Question: I am trying to get html content of some remote site. I am using following php script but the output by this script is full of non-readable characters. I have no idea why it should behave like this. FYI, I am using chrome browser latest for my testing.
'''
<?php
$url = "http://www.sandesh.com/article.aspx?newsid=115627";
$curl = curl_init($url);
curl_setopt($curl, CURLOPT_RETURNTRANSFER, TRUE);
$output = curl_exec($curl);
curl_close($curl);
//echo $output;
$DOM = new DOMDocument;
@$DOM->loadHTML($output);
//get all H1
$items = $DOM -> getElementById('lblNews');
echo $DOM -> getElementById('lblNews')->tagName;
echo "<!DOCTYPE HTML PUBLIC '-//W3C//DTD HTML 4.01 Transitional//EN'
'http://www.w3.org/TR/html4/loose.dtd'><html xmlns='http://www.w3.org/1999/xhtml'><head><meta http-equiv='Content-Type' content='text/html; charset=utf-8' /></head><body><span>". $items -> nodeValue ."</span". "<br/></body></html>";
//display all H1 text
/*
for ($i = 0; $i < $items -> length; $i++) {
echo $items -> item($i) -> nodeValue . "<br/>";
}*/
?>
'''
Output:
'''
span a a"a aua "EUR a a|a a?a a2a "Aa a1a "EUR, a a$?a a 3/4. a ""a "" a aa "Aa adega a*a "Aa aYa a 3/4a asa a 3/4a adega a"a a 3/4 a a+a adega ""a aaa "" a a...a a"a "++ a aaa a*a "Aa a*a a®️a a 3/4a a' a aa a 3/4a adega "++ a aua a?a adega ""a aSSa a"a "++ a aaa a--a a2a "++ a adega a 3/4a aoea "EURa a"a a 3/4a a®️a "Aa a' a a+a aaa "Aa a-a "Aa a' a aaa a*a "Aa a*a aaa "Aa adega a®️a "Aa a-a a"a "EUR a asa "'a a'a aYa aPSa "EUR a aaa "'a adega "Aa aua "++a a"a "EUR a a!a "++a a a a*a a®️a a 3/4a a' a a1a a 3/4a a^a a!a "Aa adega a 3/4a a®️a a 3/4 a a...a aSSa "Aa a-a a*a "Aa a*a aaa a| a a®️a a 3/4a aYa "++ a adega a 3/4a aoea a"a a 3/4a aY=a a,a a?a a'a a1a a"a a 3/4a a' a a"a a 3/4a a®️ a aaa adeg a a,a adega "Aa aua a,a a'a a®️a a$?a a? a a1a ""a aua a 3/4a a"a "EUR a asa adega "Aa asa a 3/4 a a,a a'a a~a a"a "++ a aaa aPS a aua a 3/4a a'a aSSa "" a a"a aY=a "EUR, a a"a a?a adega "Aa aua a?a adega ""a aSS a asa "'a a'a aYa a 3/4a a^ a aPa a*a "++ a a"a "++ a a+a aoea "++ a aa a 3/4a aoea aaa a"a "EUR a a,a a'a a,a a|a "EURa a- a a,a a®️a a?a a$?a a?a a"a "EUR a a!a "++a a a a* a aa a 3/4a aoea aaa a"a a 3/4 a adega a 3/4a a*a "Aa aYa "Aa adega "EURa a- a a...a aSSa "Aa a-a a*a "Aa a* a a"a "EURa a$?a a?a a" a a--a a!a a*a adega "EURa a a a®️a a'a a--a a3a aua a 3/4a adega "++ a adega a 3/4a a$?a "Aa adega "++ a a"a a 3/4a aYa a*a "EURa a- a a...a a'a a|a a 3/4a aoea a®️a a 3/4a a' a aaa a*a "Aa a*a a"a a 3/4 a a...a aSSa "Aa a-a a*a "Aa a*a aaa a|a "++a aY=a "EUR a adega a 3/4a aoea "EURa a"a a 3/4a a®️a "Aa a' a a+a aaa "Aa a-a "Aa a' a a1a a$?a "Aa a'. a aaa a*a "Aa a*a a"a a 3/4 a aua adega a?a a*a "Aa a a a"a "++a a$?a a 3/4 a a2a a 3/4a a2a a*a "fa a*a "Aa aPS a a...a a!a aua a 3/4a aPSa "EUR a a...a a"a "++ a aa "^a a-a a 3/4a aoea "EUR a aoea ""a aPa "EUR a a,a a 3/4a aY=a "++a a"a "EUR a a!a "++a a a a*a a"a a 3/4 a a*a "++a aYa a2a a 3/4a a* a a*a a2a a 3/4a a* a a!a a 3/4a a| a aoe a a--a a!a a*a adega "EURa a a adega a 3/4a aoea "EURa a"a a 3/4a a®️a a 3/4a a"a "EUR a aoea a 3/4a a1a "++a adega a 3/4a a$? a a*a adega "EUR a a1a a$?a "EUR. a a--a a!a a*a adega "EURa a"a a 3/4a a' a adega a 3/4a aoea "EURa a"a a 3/4a a®️a a 3/4 a a!a a 3/4a a| a aaa a*a "Aa a*a a"a a 3/4 a a%0a a$?a "Aa a$?a adega aaa "Aa adega a|a "++a aPa a"a a 3/4 a a,a a 3/4a a'a a,a a| a adega a 3/4a aoea a"a a 3/4a aY=a a,a a?a a'a a1 a a...a aSSa "Aa a-a a*a "Aa a*a aaa a|a a"a "EUR a a1a adega "EURa a"a a 3/4a a^a a®️a a 3/4a a' a a,a "OEa aY=a "EUR a a+a a--a a3 a a"a "++. a adega a 3/4a a*a "Aa aYa "Aa adega "EURa a- a a,a "Aa aua a-a a'a a,a "++a aua a* a a,a a'a a~ (a a+a adega aAa a,a aAa a,)a a a aaa aPS a adega a 3/4a aoea a"a a 3/4a aY=a a,a a?a a'a a1a a"a a 3/4a a' a a"a a 3/4a a®️ a aaa adeg a a,a a'a a®️a a$?a a? a a+a aaa "EUR a a1a ""a aua a 3/4a a"a "Aa a' a a,a "'a a$?a "Aa adega ""a a a aoea aPSa a 3/4a aua "Aa a-a "Aa a' a a"a "++, a aoea ""a a*a "++ a a"a aua a 3/4 a a...a aSSa "Aa a-a a*a "Aa a*a a"a "EUR a adega "++a a,a a®️a a 3/4a a' a aua "++a a'a a*a "^a a-a a 3/4 a a"a a 3/4a a-a a!a "Aa a"a "Aa a' a a"a a 3/4a a®️ a aaa aPS a asa adega "Aa asa a 3/4a a^ a adega a1a "Aa a-a "Aa a' a a"a "++. a aoea ""a a*a "++ a a!a "Aa aSSa aua a 3/4a adega "++ a a,a aua a 3/4a adega "++ a aaa a*a "Aa a*a a"a "EUR a a,a a'a a,a a|a "EURa a- a a,a a®️a a?a a$?a a?a a"a "++ a a!a "++a a a a*a a®️a a 3/4a a' a adega a 3/4a aoea a"a a 3/4a aY=a a,a a?a a'a a1a a"a a 3/4 a a"a a 3/4a a®️a a"a "EUR a a,a a$?a "Aa a$?a a 3/4a aua a 3/4a adeg a aoea a 3/4a a1a "++a adega a 3/4a a$? a aY=a a^ a aPa a*a "++ a a"a "++ a a$?a "++a a®️ a a,a "'a a$?a "Aa adega "" a aoea aPSa a 3/4a aua "++ a a"a "++. a a!a "EURa aoea "EUR a a$?a adega a" a aaa a*a "Aa a*a a"a a 3/4 a aua adega a?a a*a "Aa a a a"a "++a a$?a a 3/4 a a-a aPa aua a'a a$? a a,a a?a a'a a1a a 3/4a a a aaa aPS a a...a aSSa "Aa a-a a*a "Aa a*a aaa a| a a®️a a 3/4a aYa "++a a"a "Aa a' a a"a a 3/4a a®️a a 3/4a a'a a*a a"a aaa a$?a "Aa adeg a a®️a a'a a--a a 3/4a aua "Aa a-a "Aa a' a a1a a$?a "Aa a'. a aoea ""a a*a "++ a adega a 3/4a aoea a"a a 3/4a aY=a a,a a?a a'a a1a a"a a 3/4 a a"a a 3/4a a®️ a aaa adeg a a,a adega "Aa aua a,a a'a a®️a a$?a "Aa a$?a a? a a,a aSSa a 3/4a a$?a a 3/4 a a-a aPa aua a'a a$? a a,a a?a a'a a1a a 3/4 a a1a aua "++ a a"a a 3/4a a®️a a 3/4a a'a a*a a"a aaa a$?a "Aa adeg a a"a a1a "EURa a' a aa adega "++. a a--a a!a a*a adega "EUR a aua a?a adega "Aa a|a "Aa aSS a aua a 3/4a a$?a a 3/4a aua adega aPS a a!a a"a aua a 3/4a a"a "" a a~a aYa a"a a 3/4a a*a "Aa adega a®️ a "SS. a aPa a"a a?a aua a 3/4a adega "++ a a2a a 3/4a a2a a*a "fa a*a "Aa aPS a a...a a!a aua a 3/4a aPSa "EURa a a a...a aSSa "Aa a-a a*a "Aa a*a aaa a|a "++ a a"a adega "EUR a aua a 3/4a adeg a a--a a!a a*a adega "EURa a"a "++ a a!a a|a a2a "++ a a,a "Aa a*a "Aa a®️a a 3/4 a a,a "Aa aua adega a 3/4a aoea a"a a 3/4a a' a a"a a 3/4a a®️a a"a "++ a a+a a--a a3 a a*a adega "Aa a-a "Aa a' a a1a a$?a "Aa a' a "". a a®️a a'a a--a a3a aua a 3/4a adega "++ a a+a a++a aYa "EURa a a a--a a!a a*a adega "EURa a"a a 3/4 a aaa "'a adega "Aa a$?a a? a a--a "Aa adega "'a aa a a,a a 3/4a aY=a "++ a a,a a'a a*a a3a a 3/4a a-a "++a a2a "EUR a a*a a'a aaa a"a "EURa a"a a"a "EUR a a$?a aaa a 3/4a a, a a1a a 3/4a aY= a aSSa adega "EUR a a1a a$?a "EUR a "©️. a a®️a a'a a--a a3a aua a 3/4a adega "++ a a-a aPa aua a'a a$? a a,a a?a a'a a1a a 3/4a a a aaa aPS a a"a a 3/4a a®️a a 3/4a a'a a*a a"a aaa a$?a "Aa adeg a a®️a a--a a 3/4a aua a$?a a 3/4 a a--a a!a a*a adega "EURa a"a "EUR a a®️a "Aa aPa "Aa a*a "++a a2a "EURa a" a aua aSSa "EUR a a1a a$?a "EUR, a a...a a!a aua a 3/4a aPSa "EURa a a a,a a?a a"a "Aa a1a a 3/4a a"a "Aa a' a a"a a 3/4a a®️ a a+a a--a a3 a a*a adega "Aa a-a "Aa a' a a1a a$?a "Aa a' a "a. a adega a 3/4a aoea "Aa a-a a,a aa a 3/4a a®️a a 3/4a a' a aaa a*a "Aa a*a a"a a 3/4 a a"a "++a a$?a a 3/4 a a...a adega "Aa aPS a aoea "++a aYa a2a "EURa a"a a 3/4 a a~a adega "++ a a!a "++a a a a* a a1a a$?a "EUR a "". a a--a a!a a*a adega "EURa a a a"a a 3/4a a--a aaa "Aa adega a®️a a 3/4a a' a aaa a1a "++a a2a "EUR a a"a "++a a!a "Aa adega "Aa a+a adega "EURa a a a+a a++a aYa "EUR a a,a a®️a a*a "Aa a* a a1a a 3/4a aoea adeg a aaa aPS a aY=a aua a 3/4a a"a "Aa a' a a"a "++, a aoea "Aa a-a a 3/4a adega "++ a ""a "©️a a®️a "EUR a aoea a 3/4a a"a "Aa a-a "Aa a+a adega "EURa a a a...a aSSa "Aa a-a a*a "Aa a*a aaa a|a a"a "EUR a asa "'a a'a aYa aPSa "EUR a a"a "++. a a®️a "++a a' a aa "Aa adega a*a "Aa aYa a 3/4a asa a 3/4a adega a"a a 3/4 a a+a adega ""a aaa ""a aY=a "EUR a a*a a'a aYa a 3/4a a3a "EURa a"a "++ a adega a 3/4a aoea "EURa a"a a 3/4a a®️a "Aa a' a a+a aaa "Aa a-a "Aa a' a a"a "++. a aaa a*a "Aa a*a a"a a 3/4a a' a a...a aSSa "Aa a-a a*a "Aa a*a aaa a| a a®️a a 3/4a aYa "++ a a,a a'a a~ a a®️a a 3/4a adega a 3/4 a a"a a 3/4a a®️a a"a "" a aaa "Aa adega a,a "Aa a$?a a 3/4a au a a" a a®️a "'a a*a "++. a a1a "Aa a' a a*a "Aa a2a "EURa a"a asa a?a aY a a®️a a3a aPa "++ a aaa a"a "EUR a aaa a 3/4a a"a "" a a"a adega "EURa aP. a a®️a a 3/4a adega "EUR a a,a a 3/4a a®️a "++ a a*a "++a a"a "Aa a|a "Aa adeg a a,a adega a*a a 3/4a adega "++ a adega a 3/4a aoea a*a "EURa a- a a*a a!a "Aa a-a a'a a$?a "Aa adeg a adega asa "Aa a-a "Aa a' a a"a "++. a a®️a "++a a' a a*a aPa "Aa a' a a-a ""a aYa "Aa a' a a*a adega "Aa a-a "Aa a' a a"a aY=a "EUR, a a1a "Aa a' a a*a ""a a^ a aaa aPS a aaa "Aa adega a*a a 3/4a adega a"a "EUR a a$?a aaa a 3/4a a, a a®️a a 3/4a aYa "++ a a$?a "^a a-a a 3/4a adeg a a"a "Aa a', a aaa aPS a aaa a 3/4a adega "Aa aYa "EUR a a1a a?a a$?a a"a "++ a a"a "Aa a*a a,a a 3/4a a" a aaa a1a ""a a'a asa a 3/4a a!a aua a 3/4 a a®️a a 3/4a a--a a$?a "" a a"a aY=a "EUR. - a a"a "EURa a$?a a?a a" a a--a a!a a*a adega "EUR
'''

Similar to this pastebin link without first span as we want the content from inside of it.
<URL>
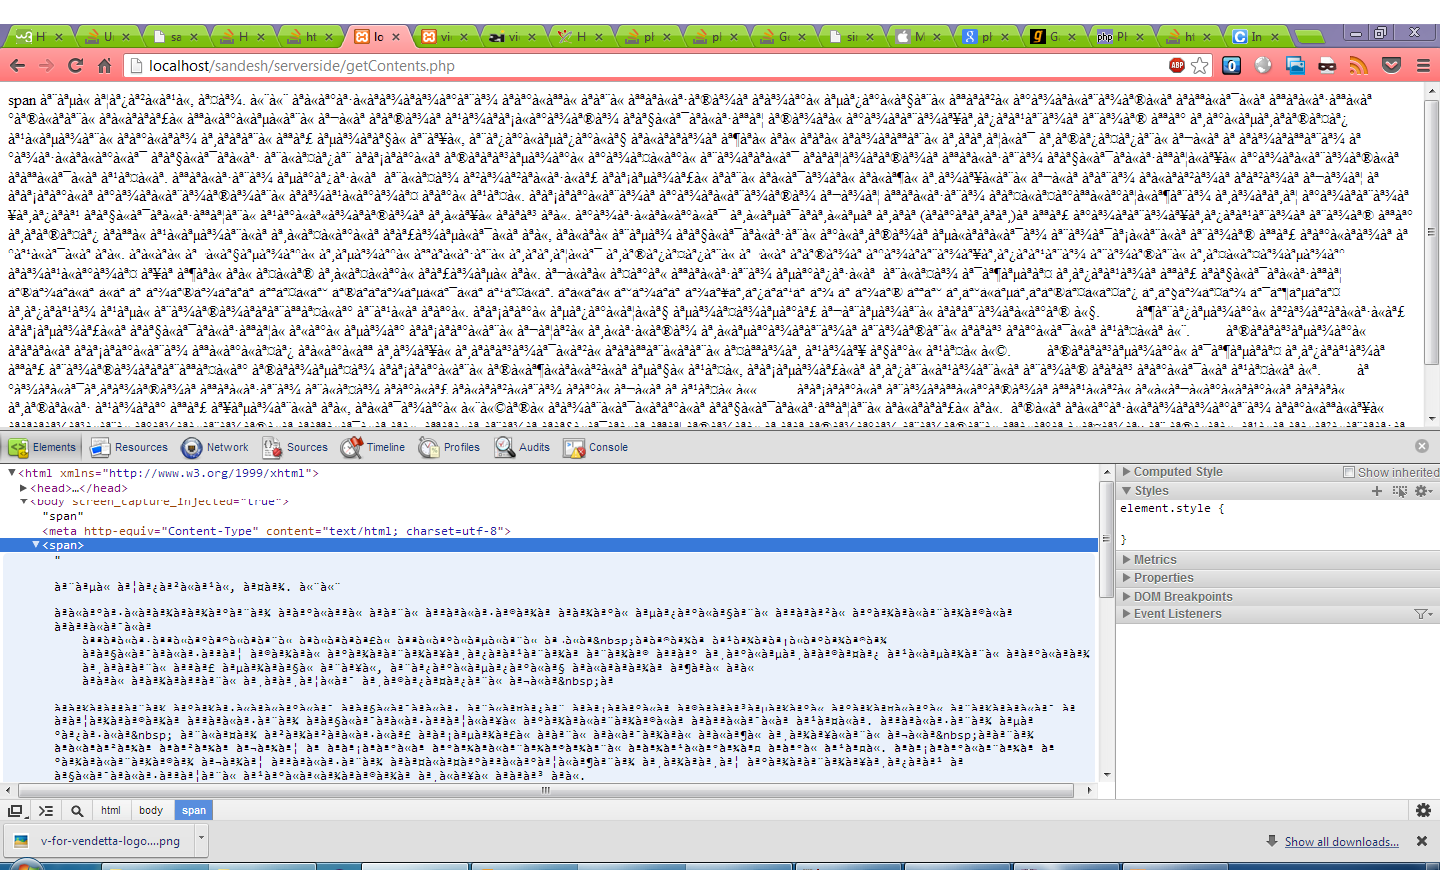
Answer: I believe your problem is that you need to declare this document as a UTF-8 document.
Add '<meta http-equiv="Content-Type" content="text/html; charset=utf-8">' to your '<head> </head>'.
Modified Code:
'''
$url = "http://www.sandesh.com/article.aspx?newsid=115627";
$curl = curl_init($url);
curl_setopt($curl, CURLOPT_RETURNTRANSFER, TRUE);
$output = curl_exec($curl);
curl_close($curl);
//echo $output;
$DOM = new DOMDocument;
$output = mb_convert_encoding($output, 'HTML-ENTITIES', "UTF-8");
@$DOM->loadHTML('<?xml encoding="UTF-8">'.$output);
$doc->encoding = 'UTF-8'; // insert proper
//get all H1
$items = $DOM -> getElementById('lblNews');
echo $DOM -> getElementById('lblNews')->tagName;
echo "<!DOCTYPE HTML PUBLIC '-//W3C//DTD HTML 4.01 Transitional//EN'
'http://www.w3.org/TR/html4/loose.dtd'><html xmlns='http://www.w3.org/1999/xhtml'><head></head><body><span>". $items -> nodeValue ."</span". "<br/></body></html>";
'''